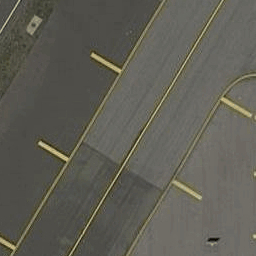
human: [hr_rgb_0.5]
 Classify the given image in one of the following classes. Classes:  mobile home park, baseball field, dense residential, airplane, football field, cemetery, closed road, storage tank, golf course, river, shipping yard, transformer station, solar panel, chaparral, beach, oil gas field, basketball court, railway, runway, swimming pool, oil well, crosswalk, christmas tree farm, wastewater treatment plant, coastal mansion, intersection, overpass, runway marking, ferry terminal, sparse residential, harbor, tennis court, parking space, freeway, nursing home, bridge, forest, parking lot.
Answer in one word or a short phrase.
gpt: runway marking